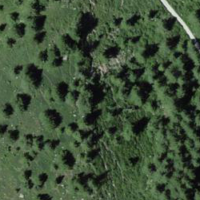
EUNIS habitat code: 31
Species observed at this site:
Campanula barbata